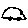
Label: car